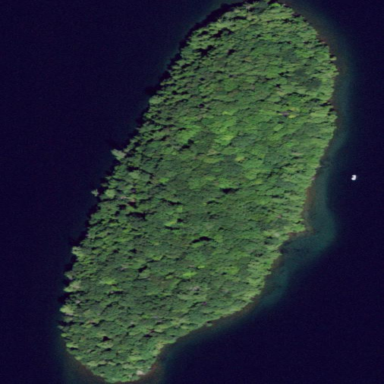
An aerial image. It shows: Islet surrounded by forest.